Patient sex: F
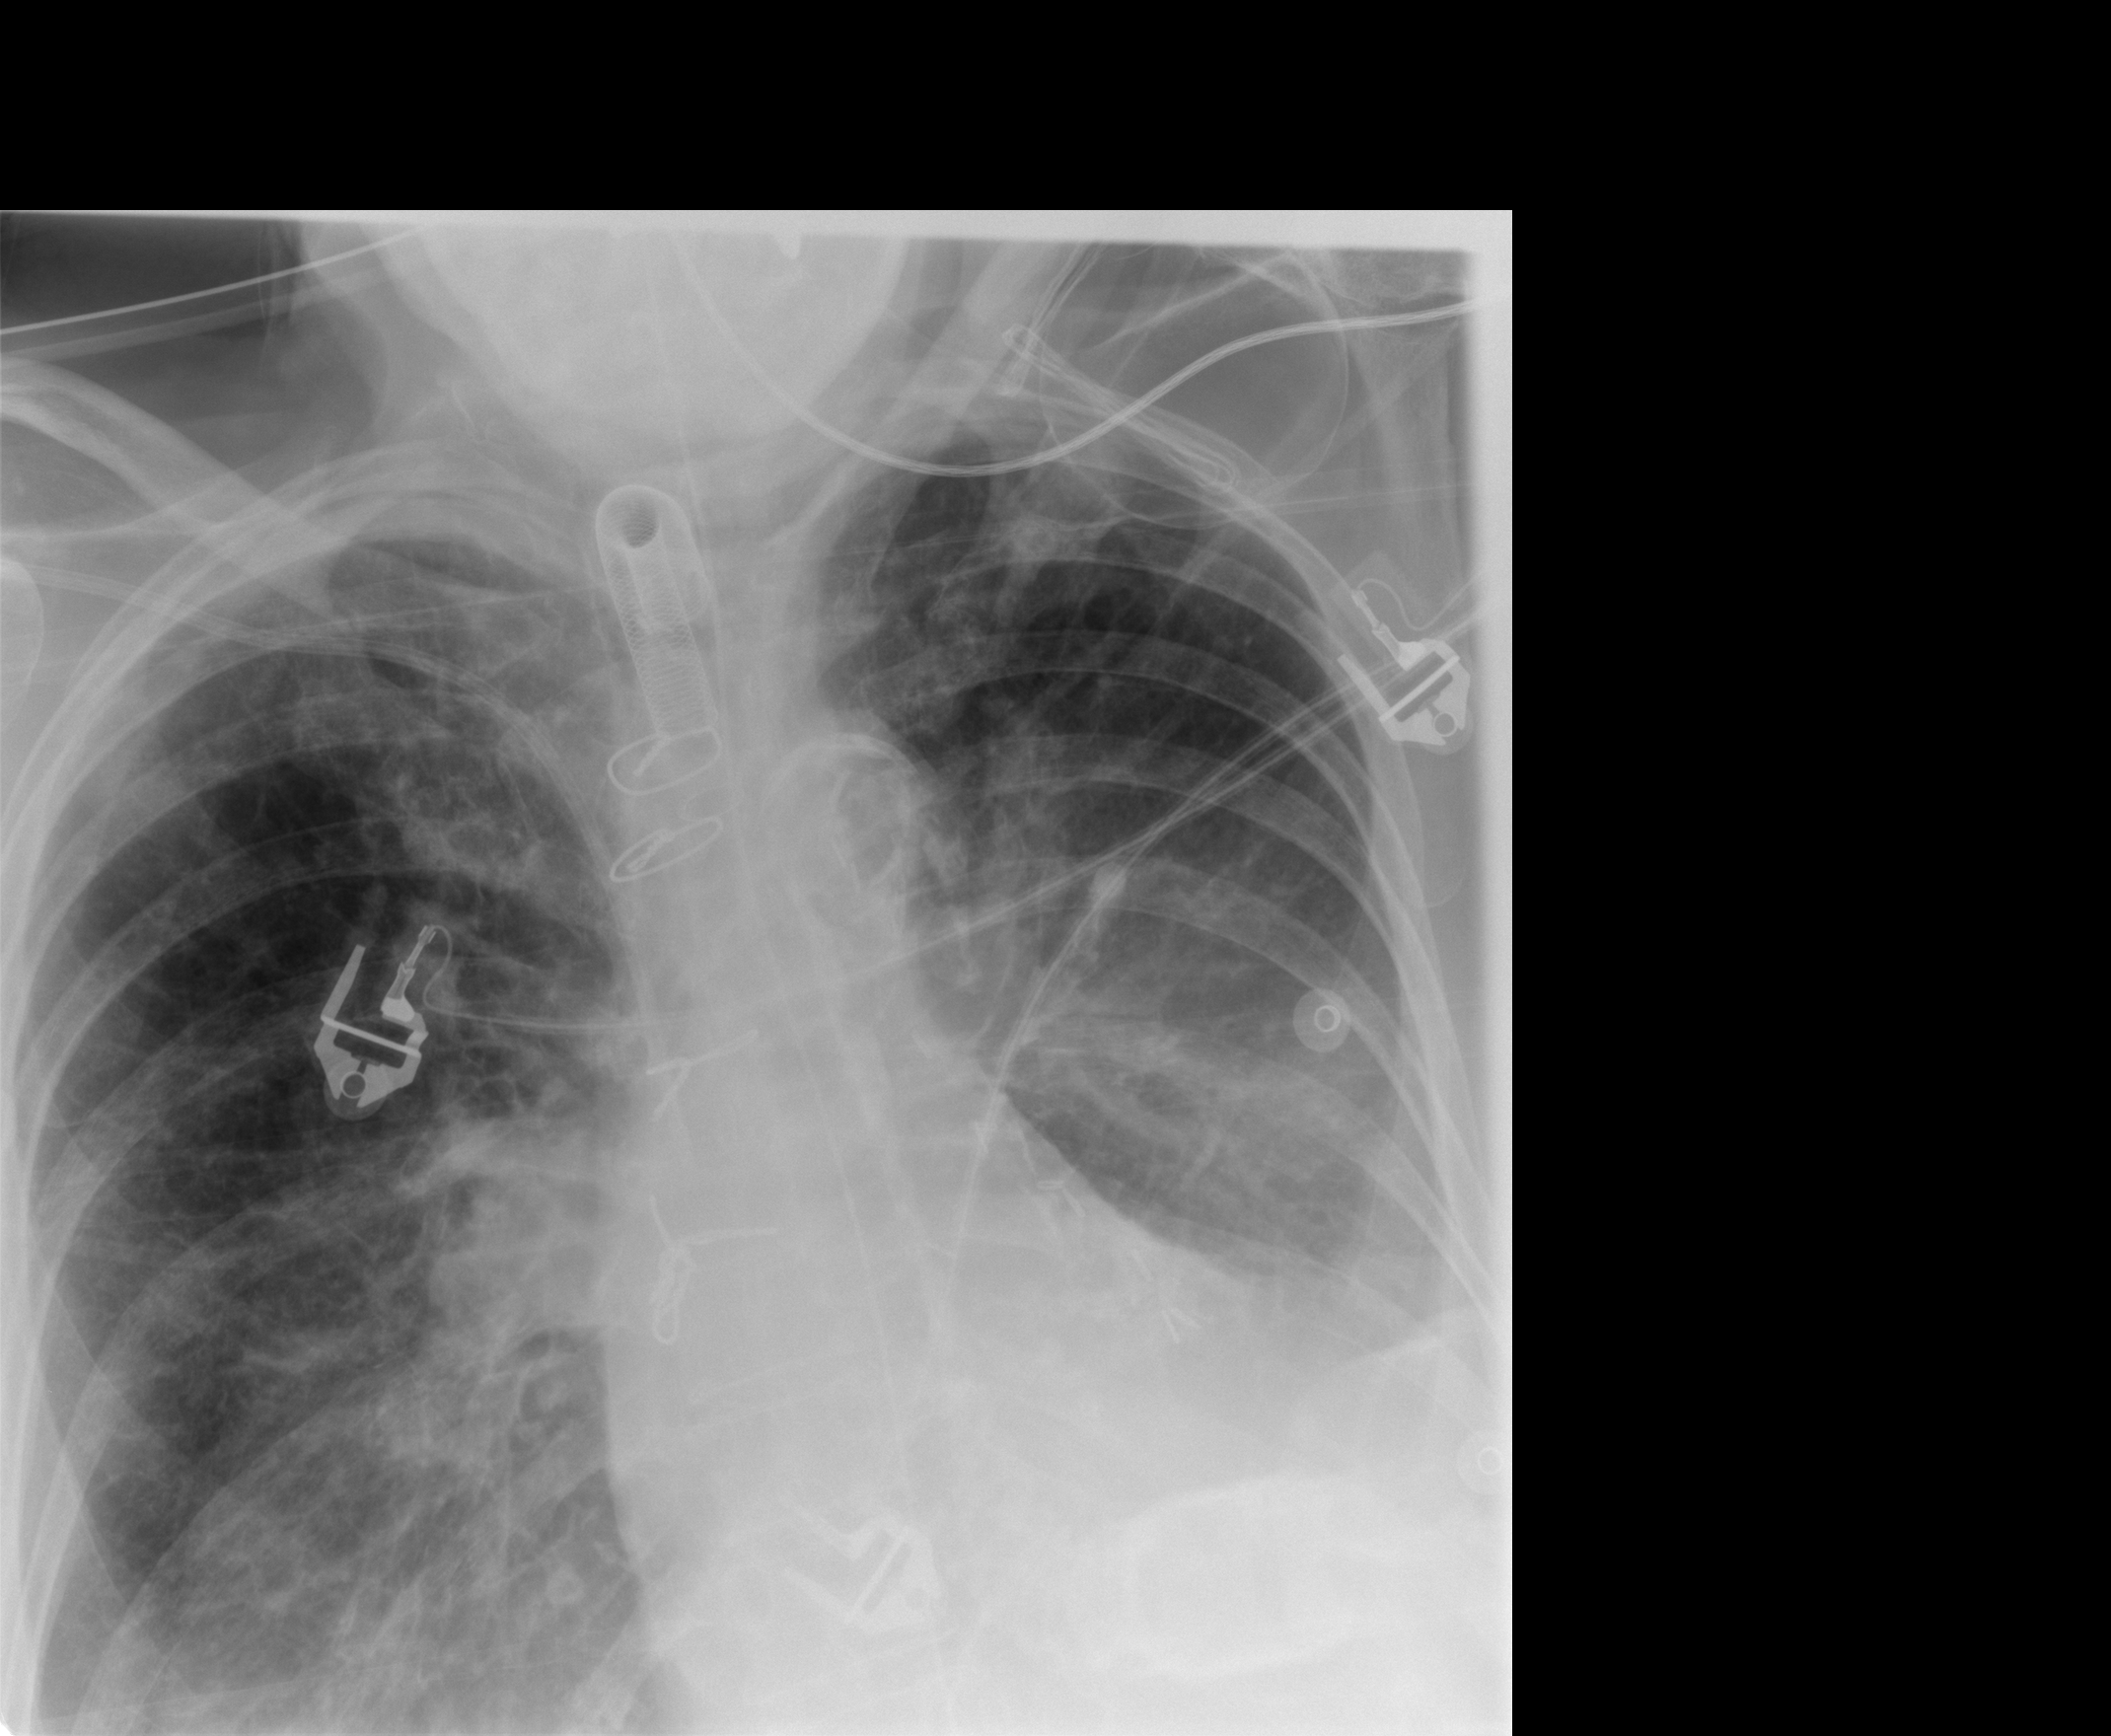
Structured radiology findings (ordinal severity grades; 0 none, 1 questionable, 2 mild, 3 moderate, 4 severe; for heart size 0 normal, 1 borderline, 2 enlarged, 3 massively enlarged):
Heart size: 0
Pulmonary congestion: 2
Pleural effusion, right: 0
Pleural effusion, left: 2
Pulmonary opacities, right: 2
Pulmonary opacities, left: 0
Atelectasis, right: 2
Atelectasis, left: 2